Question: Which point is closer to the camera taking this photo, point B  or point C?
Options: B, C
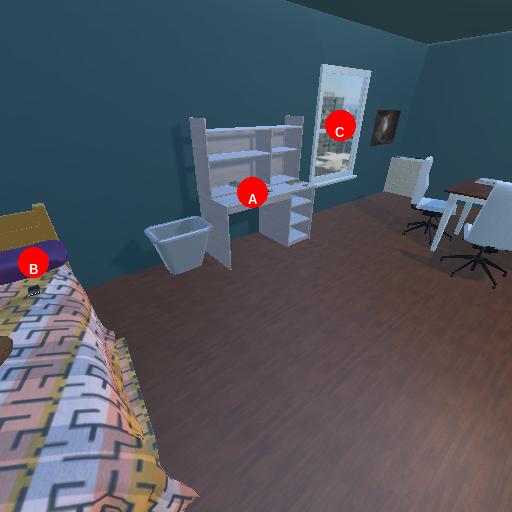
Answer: B